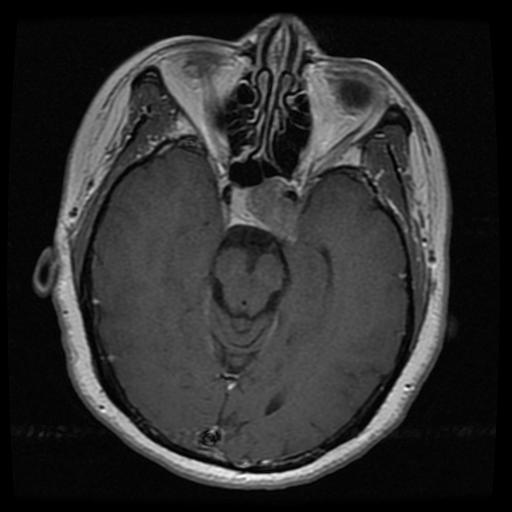
Label: pituitary